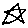
Label: star